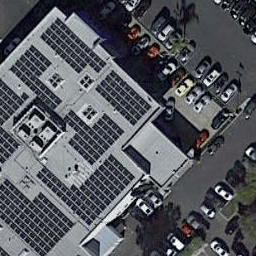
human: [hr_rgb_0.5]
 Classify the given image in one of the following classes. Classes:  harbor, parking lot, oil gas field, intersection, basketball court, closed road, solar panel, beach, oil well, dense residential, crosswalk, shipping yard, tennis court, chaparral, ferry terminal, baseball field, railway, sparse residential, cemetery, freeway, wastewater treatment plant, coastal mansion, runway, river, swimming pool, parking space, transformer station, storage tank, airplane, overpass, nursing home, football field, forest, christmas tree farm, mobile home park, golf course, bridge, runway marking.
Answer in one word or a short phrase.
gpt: solar panel